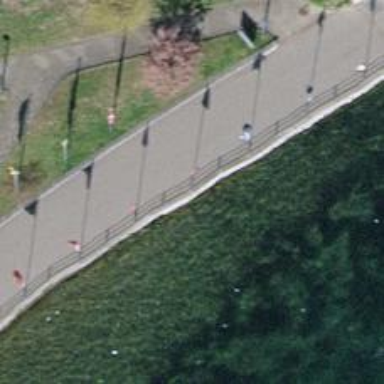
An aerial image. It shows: Flagpole which is man-made.